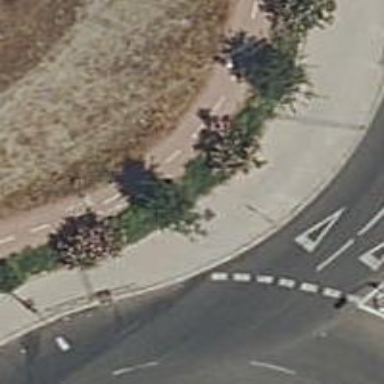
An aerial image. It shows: Sidewalk.